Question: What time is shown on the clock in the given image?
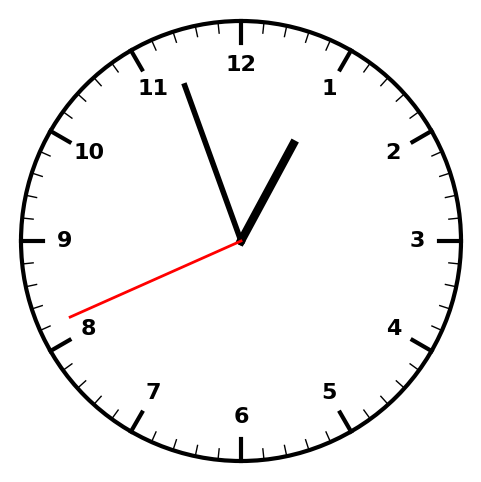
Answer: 12:56:41